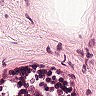
Metastatic tissue present: no